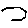
Label: hexagon